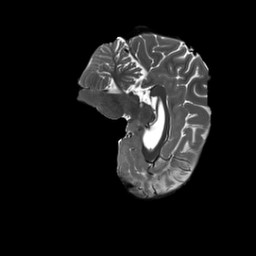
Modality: T2w
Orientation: sagittal
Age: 18
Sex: female
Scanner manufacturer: siemens
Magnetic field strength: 3 T
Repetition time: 3.2 s
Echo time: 0.566 s